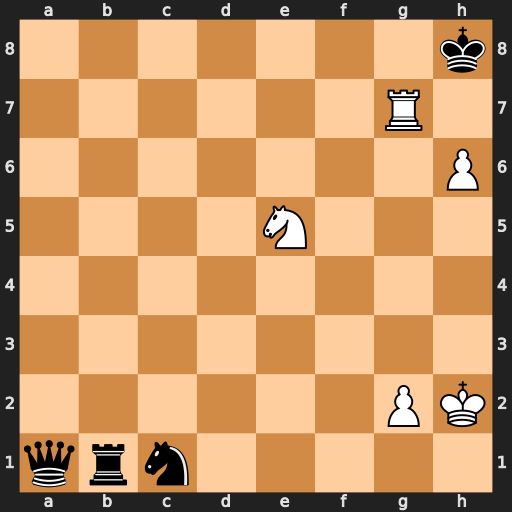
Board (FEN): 7k/6R1/7P/4N3/8/8/6PK/qrn5
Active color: w
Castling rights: -
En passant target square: -
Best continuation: Ng6#